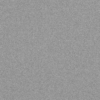
Label: dusty